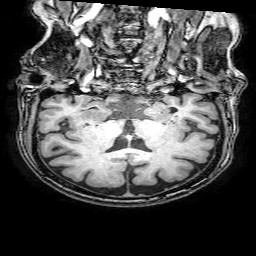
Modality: T1w
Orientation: sagittal
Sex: female
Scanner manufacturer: philips
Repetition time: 0.008132 s
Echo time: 0.00372 s